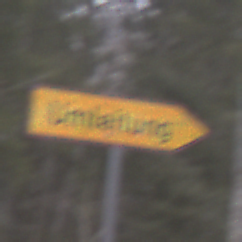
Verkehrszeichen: UmleitungswegweiserRechtsweisend
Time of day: Midday
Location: Outdoor (Nature)
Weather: Overcast
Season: Autumn
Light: Natural